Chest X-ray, PA view. Patient: 48 years old, sex F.
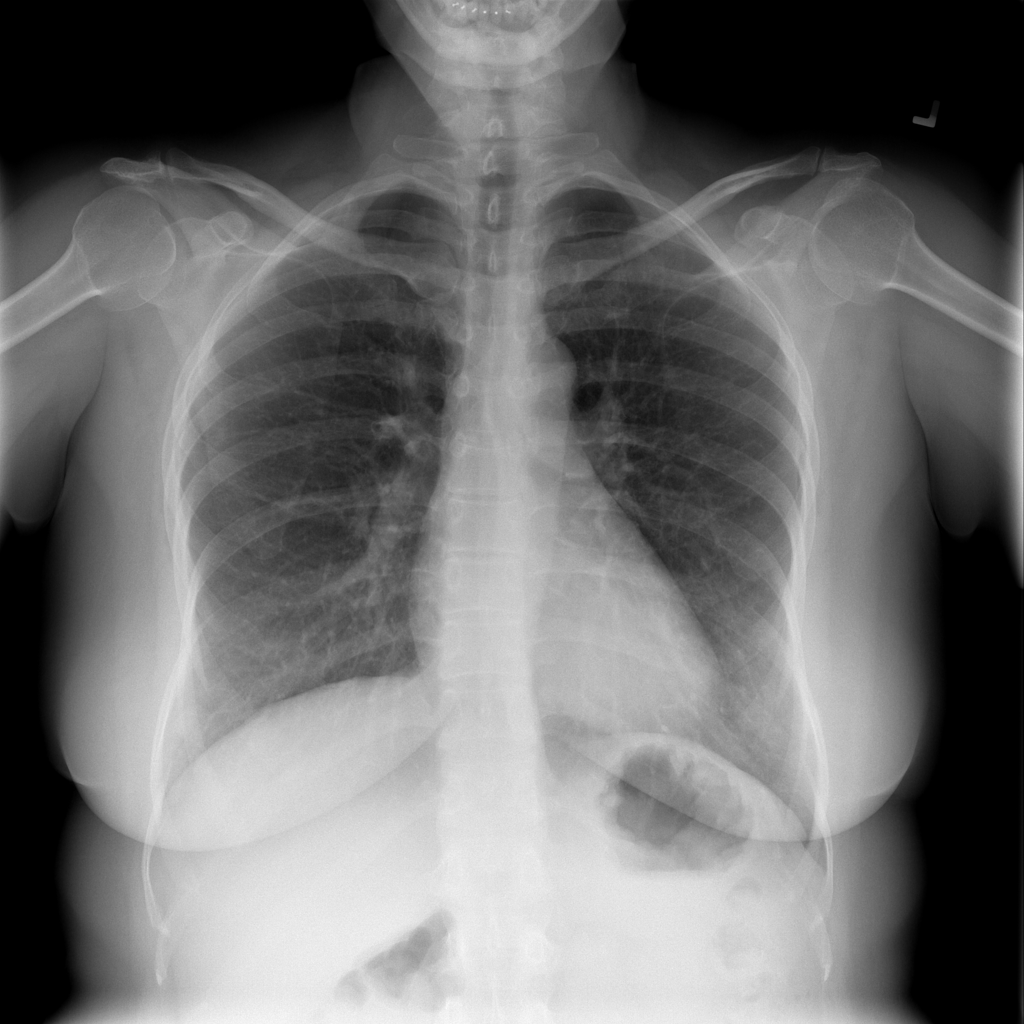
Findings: No Finding